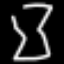
Label: hourglass